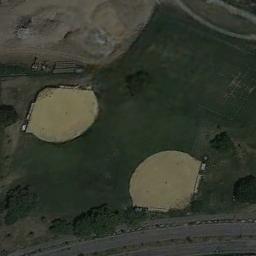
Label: baseball_diamond